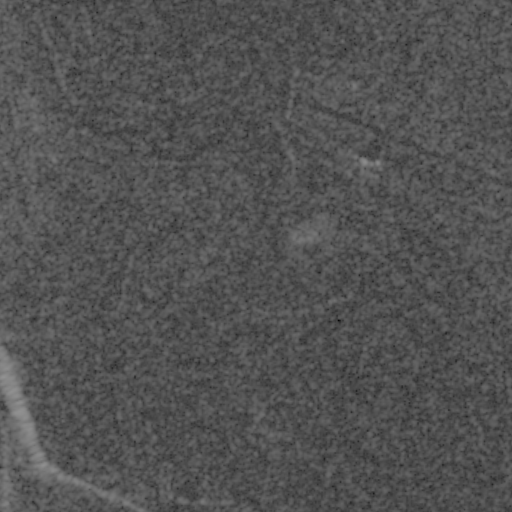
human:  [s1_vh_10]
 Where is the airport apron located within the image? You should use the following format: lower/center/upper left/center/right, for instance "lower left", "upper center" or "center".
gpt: The airport apron is located in the upper right of the image.
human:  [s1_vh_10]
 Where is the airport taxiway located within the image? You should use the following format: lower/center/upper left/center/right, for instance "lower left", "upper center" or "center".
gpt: The airport taxiway is located in the upper right of the image.
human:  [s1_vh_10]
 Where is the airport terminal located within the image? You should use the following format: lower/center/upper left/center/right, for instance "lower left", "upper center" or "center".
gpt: The airport terminal is located in the upper right of the image.
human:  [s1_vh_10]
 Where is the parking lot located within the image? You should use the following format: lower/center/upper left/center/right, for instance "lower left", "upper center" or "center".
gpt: The parking lot is located in the upper right of the image.
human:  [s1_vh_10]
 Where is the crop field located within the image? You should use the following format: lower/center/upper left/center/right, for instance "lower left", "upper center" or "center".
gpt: There is no crop field in the image.

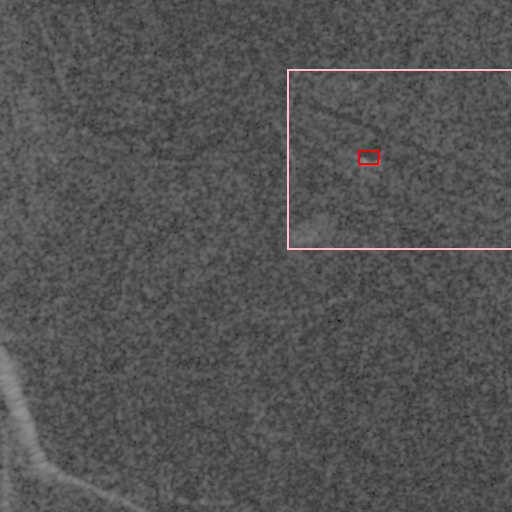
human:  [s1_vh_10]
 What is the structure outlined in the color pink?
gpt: The structure outlined in pink is an airport.
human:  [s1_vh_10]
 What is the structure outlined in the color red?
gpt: The structure outlined in red is an airport apron.
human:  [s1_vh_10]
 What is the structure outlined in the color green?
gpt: There is no green outline.